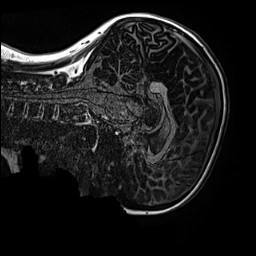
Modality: MP2RAGE
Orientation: sagittal
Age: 12
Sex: female
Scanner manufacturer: siemens
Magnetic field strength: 3 T
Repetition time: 4 s
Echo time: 0.00299 s